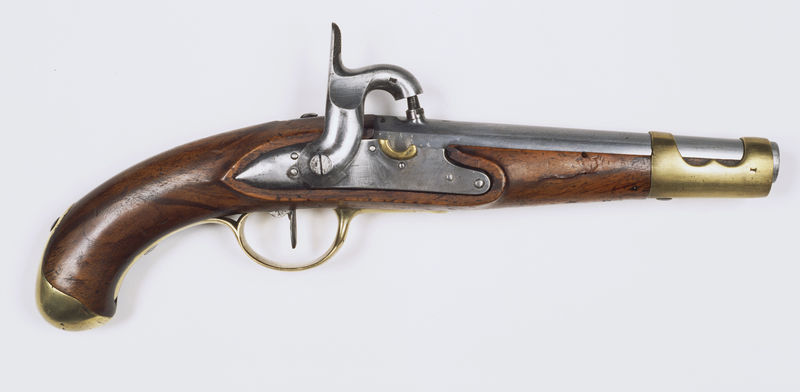
Titel: Percussie legerpistool model M 1815
Standort: Amsterdam
Institution: Rijksmuseum
Schlagwörter: holz, gold, metall, messing, waffe, halbrund, abzug, pistole, schrot, ancien, pistolet ncien, schlagwerk, fingerabzug